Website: home-depot
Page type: billing-address
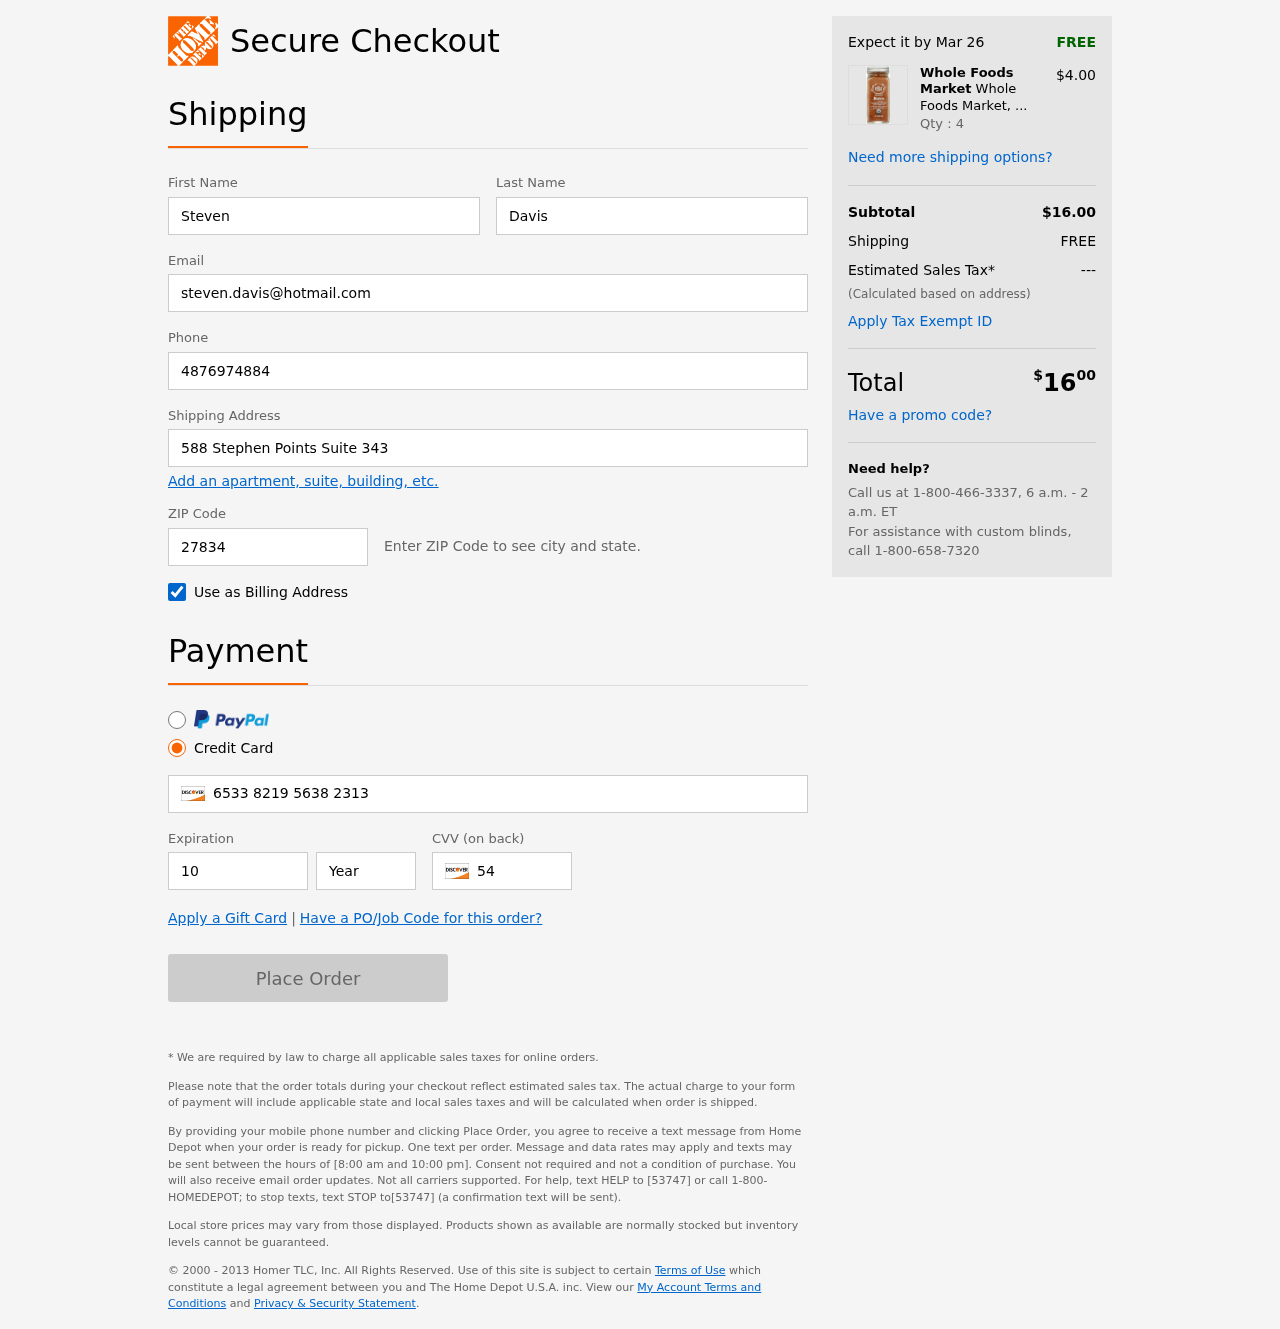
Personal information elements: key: PII_FIRSTNAME
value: Steven
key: PII_LASTNAME
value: Davis
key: PII_EMAIL
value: steven.davis@hotmail.com
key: PII_PHONE
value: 4876974884
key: PII_STREET
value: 588 Stephen Points Suite 343
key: PII_POSTCODE
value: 27834
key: PII_CARD_NUMBER
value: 6533 8219 5638 2313
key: PII_CARD_EXPIRY_MONTH
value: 10
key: PII_CARD_CVV
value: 542
Product elements: key: PRODUCT1_BRAND
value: Whole Foods Market
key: PRODUCT1_NAME
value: Whole Foods Market, Organic Berbere Seasoning, 2.19 oz
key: PRODUCT1_PRICE
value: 4
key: PRODUCT1_QUANTITY
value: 4
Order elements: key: ORDER_DELIVERY_DATE
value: Mar 26
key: ORDER_SUBTOTAL
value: $16.00
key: ORDER_SHIPPING_COST
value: FREE
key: ORDER_TAX
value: ---
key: ORDER_TOTAL2
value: $1600